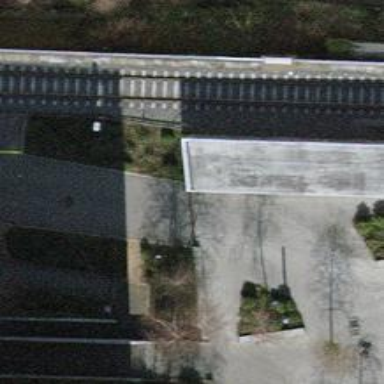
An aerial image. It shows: Bollard.